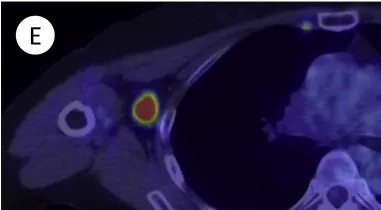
Pre-NAC imaging examinations of the right breast tumor (Fig. Regional lymph node.
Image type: radiology (pet)